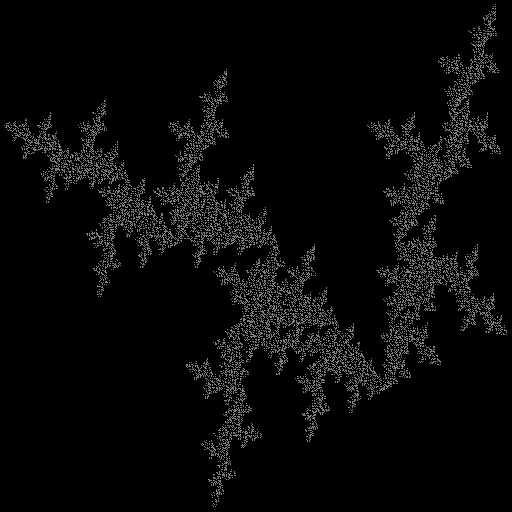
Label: a3